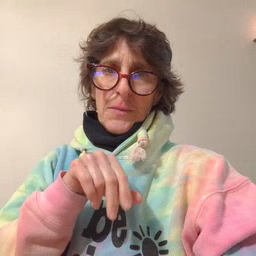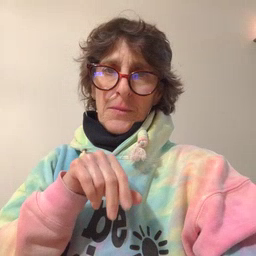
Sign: duck